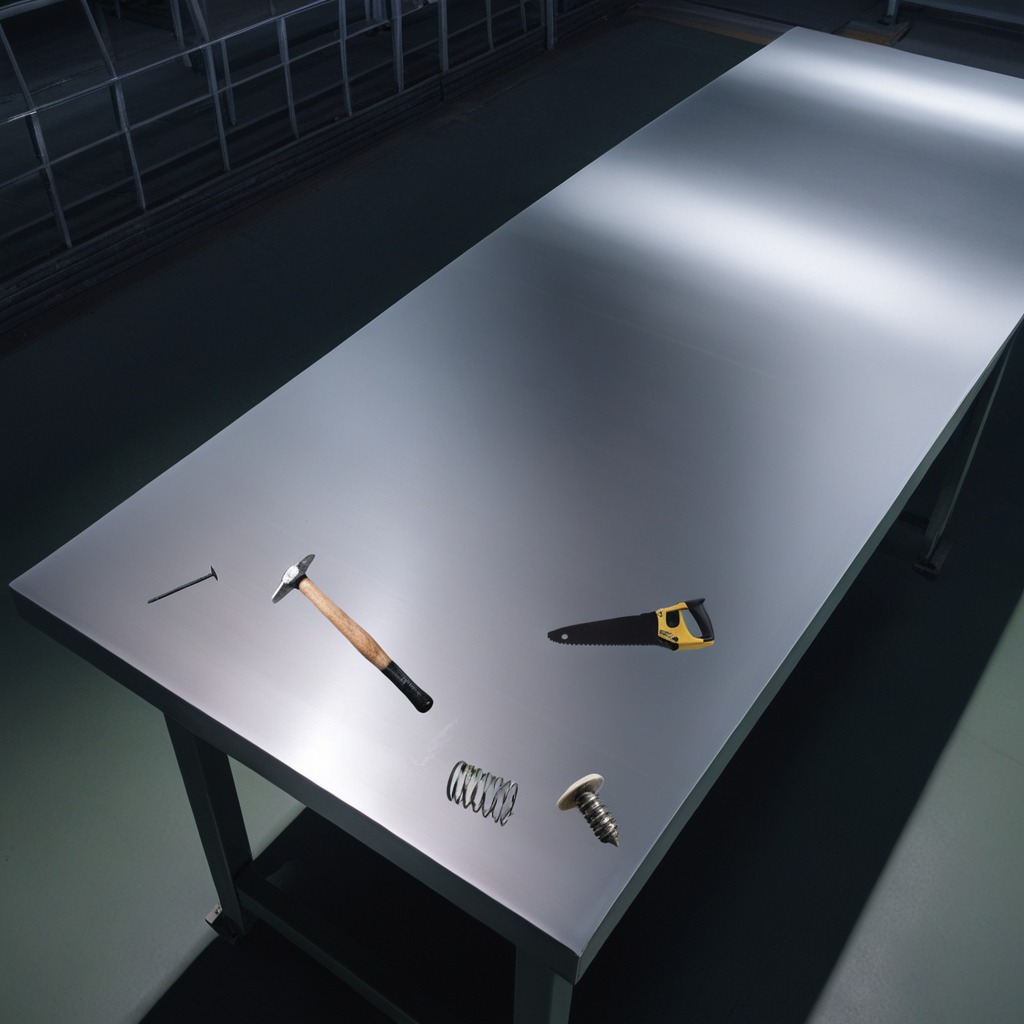
A metal machine screw, a hammer, an iron nail, a coiled metal spring, and a handheld metal saw are lying on the tabletop.